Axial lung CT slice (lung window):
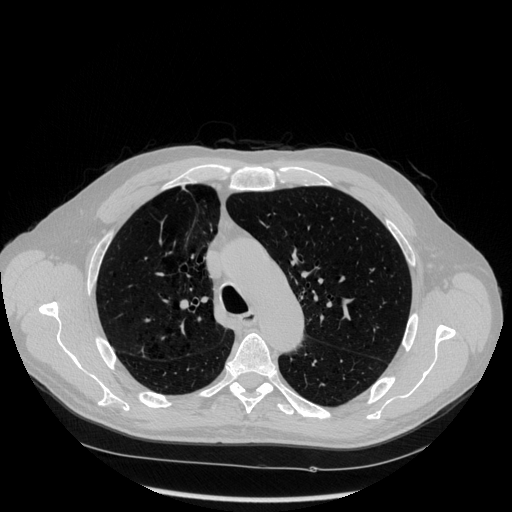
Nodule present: no